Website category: sports
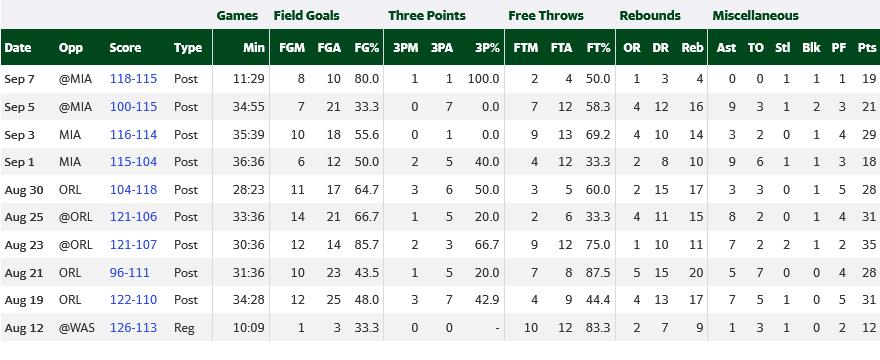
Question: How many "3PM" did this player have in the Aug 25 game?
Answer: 1

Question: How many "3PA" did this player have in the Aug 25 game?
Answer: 5

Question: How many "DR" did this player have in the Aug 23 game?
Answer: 10

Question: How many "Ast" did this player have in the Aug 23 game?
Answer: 7

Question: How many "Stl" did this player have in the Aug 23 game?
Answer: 2

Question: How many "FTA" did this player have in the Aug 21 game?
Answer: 8

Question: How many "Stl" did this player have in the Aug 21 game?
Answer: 0

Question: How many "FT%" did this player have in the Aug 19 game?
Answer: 44.4

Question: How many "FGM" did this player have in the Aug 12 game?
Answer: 1

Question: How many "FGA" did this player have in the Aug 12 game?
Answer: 3

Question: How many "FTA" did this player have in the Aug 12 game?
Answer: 12

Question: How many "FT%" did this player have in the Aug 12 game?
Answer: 83.3

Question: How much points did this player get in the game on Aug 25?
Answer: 31

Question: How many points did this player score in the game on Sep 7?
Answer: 19

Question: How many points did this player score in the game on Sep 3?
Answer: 29

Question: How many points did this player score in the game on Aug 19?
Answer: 31

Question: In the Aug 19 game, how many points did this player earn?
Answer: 31

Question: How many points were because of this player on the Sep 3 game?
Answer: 29